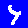
Digit: 4